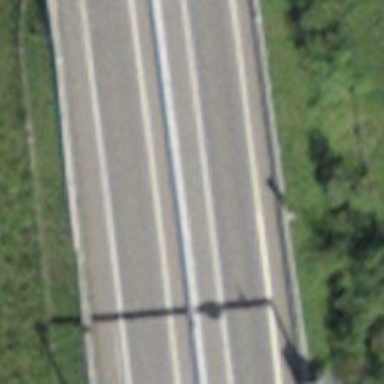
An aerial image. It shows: Asphalt motorway of trunk classification.